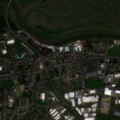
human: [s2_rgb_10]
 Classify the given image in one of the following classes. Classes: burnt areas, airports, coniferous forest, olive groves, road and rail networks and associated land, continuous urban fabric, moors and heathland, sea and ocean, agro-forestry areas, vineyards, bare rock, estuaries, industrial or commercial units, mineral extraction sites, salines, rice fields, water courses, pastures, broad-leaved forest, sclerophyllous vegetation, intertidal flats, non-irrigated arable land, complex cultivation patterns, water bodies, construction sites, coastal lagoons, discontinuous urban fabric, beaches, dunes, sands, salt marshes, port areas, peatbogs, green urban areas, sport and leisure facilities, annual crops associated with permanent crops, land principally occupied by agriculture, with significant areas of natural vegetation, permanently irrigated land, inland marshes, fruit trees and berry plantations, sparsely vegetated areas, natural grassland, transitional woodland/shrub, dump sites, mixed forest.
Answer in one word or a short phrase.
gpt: continuous urban fabric, discontinuous urban fabric, industrial or commercial units, pastures, salt marshes, intertidal flats